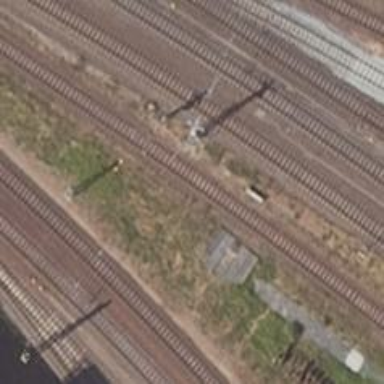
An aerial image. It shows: Railway signal.